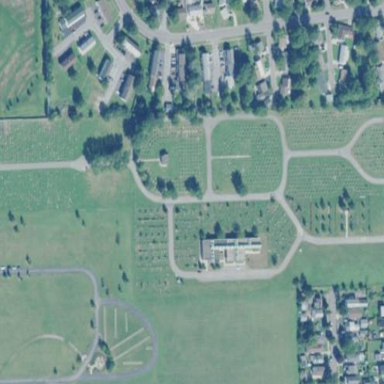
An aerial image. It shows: Cemetery.